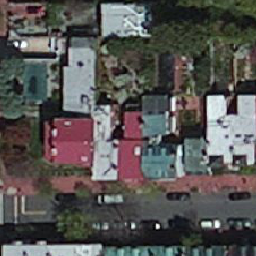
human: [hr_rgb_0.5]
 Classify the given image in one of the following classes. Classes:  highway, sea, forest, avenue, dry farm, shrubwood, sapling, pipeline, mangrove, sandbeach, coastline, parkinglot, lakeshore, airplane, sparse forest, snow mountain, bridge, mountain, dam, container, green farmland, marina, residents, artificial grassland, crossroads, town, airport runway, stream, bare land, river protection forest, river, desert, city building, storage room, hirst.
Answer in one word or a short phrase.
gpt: city building